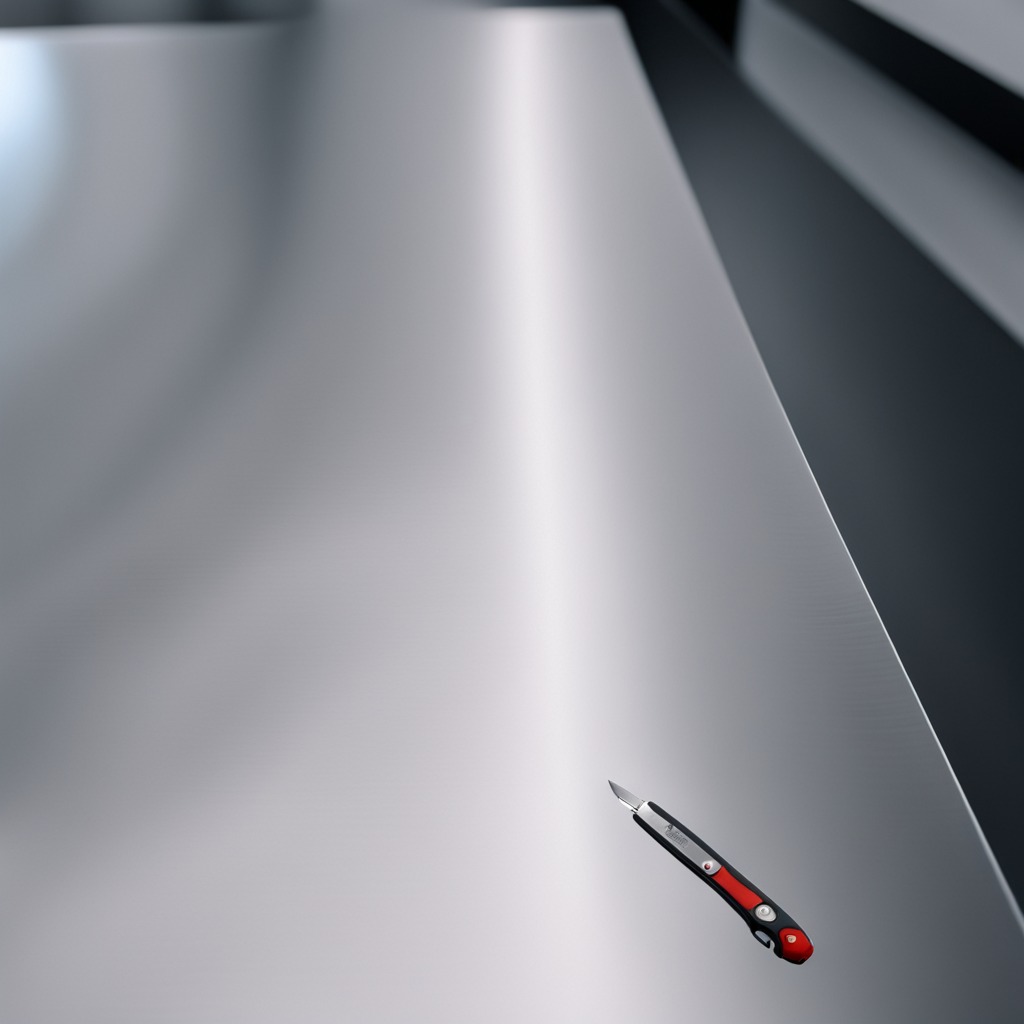
A utility knife lies on a stainless steel table in a high-end prototyping lab.